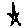
Label: star